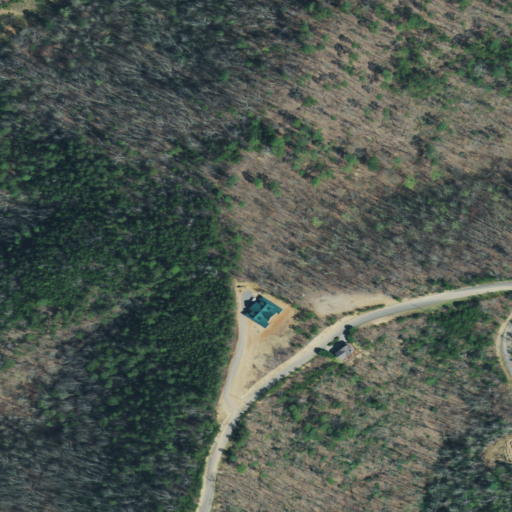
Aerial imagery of ridge(s) in Tennessee named Pinestand Ridge containing deciduous forest, evergreen forest, mixed forest, open development, and low intensity development